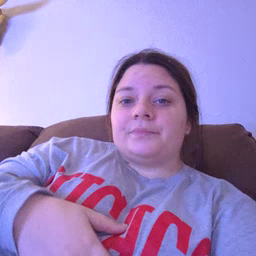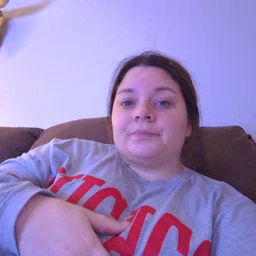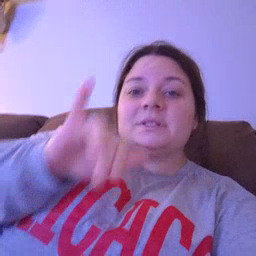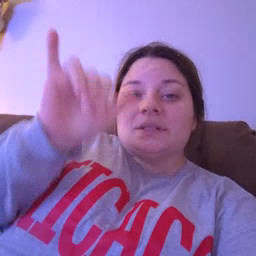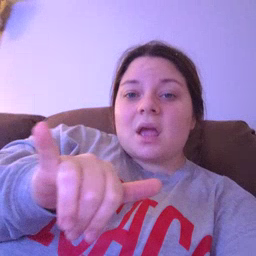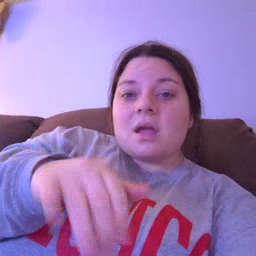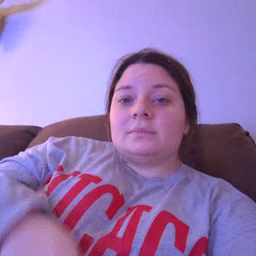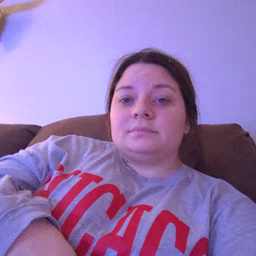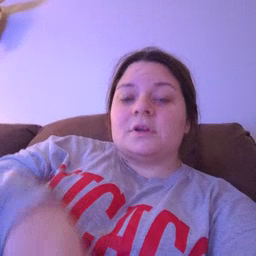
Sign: stay